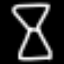
Label: hourglass